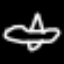
Label: airplane